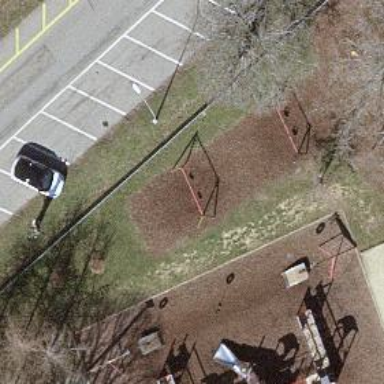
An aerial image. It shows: Playground with swings.